Question:
When i read the serial port using c# in a console application, this is the output i get.
Does anyone know how i should read this data so it's readable by a human.
The data that should be received is like : 6025 <PHONE> <PHONE> and GPS coordinates.
I know its a bit vague, but i am new to serial port programming and would like to know how to move on.This is the code i have so far:
'''
using System;
using System.Collections.Generic;
using System.Linq;
using System.Text;
using System.Threading.Tasks;
using System.IO.Ports;
using System.Diagnostics;
using System.Threading;
using System.IO;
namespace ClarityListener
{
class Program
{
static void Main(string[] args)
{
ClarityWarning("Starting communication...");
SerialPort Dave = new SerialPort("COM1");
Dave.BaudRate = 9600;
Dave.Parity = Parity.Odd;
Dave.DataBits = 8;
Dave.StopBits = StopBits.One;
Dave.Handshake = Handshake.None;
Dave.DataReceived += new SerialDataReceivedEventHandler(DataReceivedHandler);
try
{
Dave.Open();
ClarityMssg("Connected!
");
}
catch
{
ClarityError("Problem!
");
}
ClarityWarning("Press any key to shutdown program");
Console.WriteLine();
Console.ReadKey();
Dave.Close();
}
private static void DataReceivedHandler(object sender, SerialDataReceivedEventArgs e)
{
SerialPort sp = (SerialPort)sender;
string indata = sp.ReadExisting();
ClarityWarning("Data received : ");
ClarityWarning(indata.ToString() + "
");
}
private static void ClarityMssg(string message)
{
Console.ForegroundColor = ConsoleColor.Blue;
Console.WriteLine(message);
Console.ForegroundColor = ConsoleColor.White;
}
private static void ClarityError(string message)
{
Console.ForegroundColor = ConsoleColor.Red;
Console.WriteLine(message);
Console.ForegroundColor = ConsoleColor.White;
}
private static void ClarityWarning(string message)
{
Console.ForegroundColor = ConsoleColor.DarkYellow;
Console.WriteLine(message);
Console.ForegroundColor = ConsoleColor.White;
}
}
}
'''
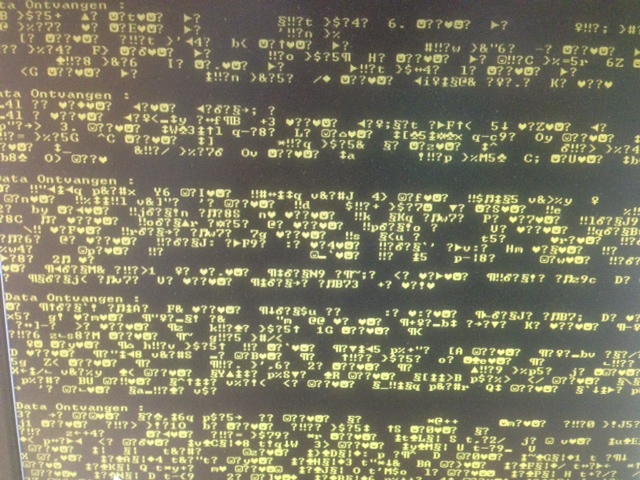
Answer: Data received over a channel is a stream of bytes, being it over tcp/ip or serial or read from a file. Programming against a serial port is not that different/difficult as there is no hitech black magic involved.
Just dumping the received bytes to the console assuming that it is ascii is not the way to go. Although it can give you a head-start in determining what's send.
First check the parameters set on the receiving serial-port. Most devices are using 9600 baud, no parity, 8, 1 stopbit. If there is a mismatch data gets mangled. Check the specs from the manual of the device.
Do you know in what format the data is send? Are numbers converted to ascii literals before sending or are they send as int32 in 4 bytes?
What is the flow control of the source?
Are there control/command bytes in or between the messages?
In short: know the protocol used by the sender. Check the documentation and as a last resort call the vendor / distributor.